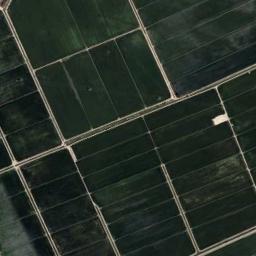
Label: rectangular_farmland